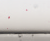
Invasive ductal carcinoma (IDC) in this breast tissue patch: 0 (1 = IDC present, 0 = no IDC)